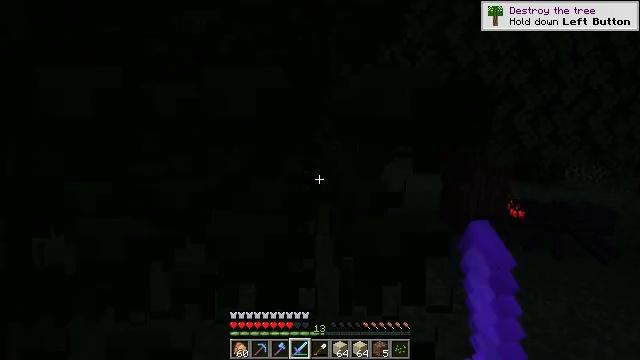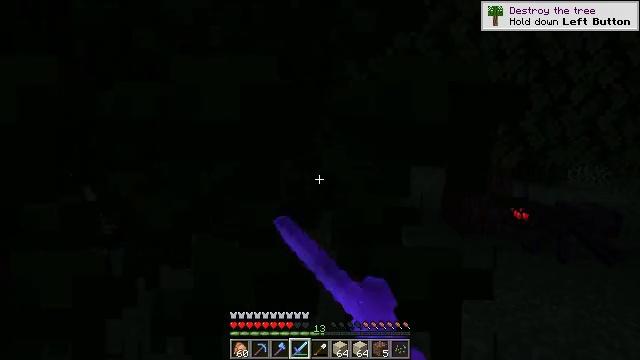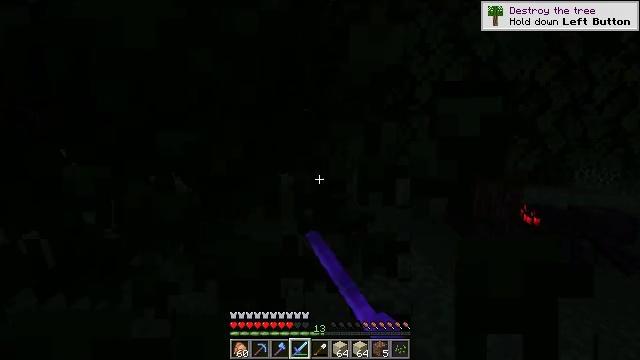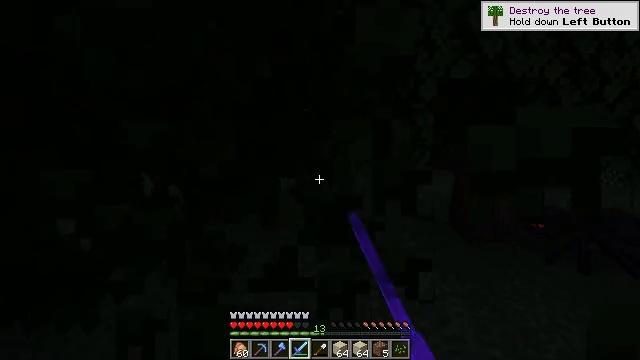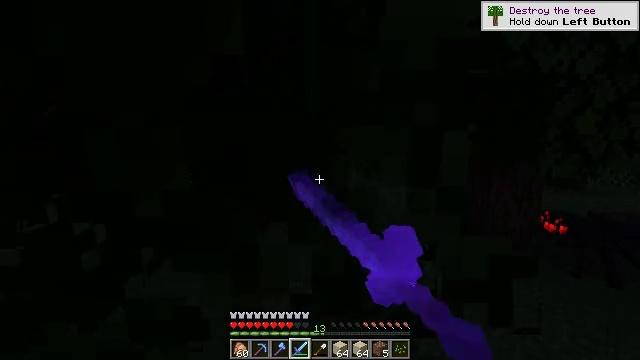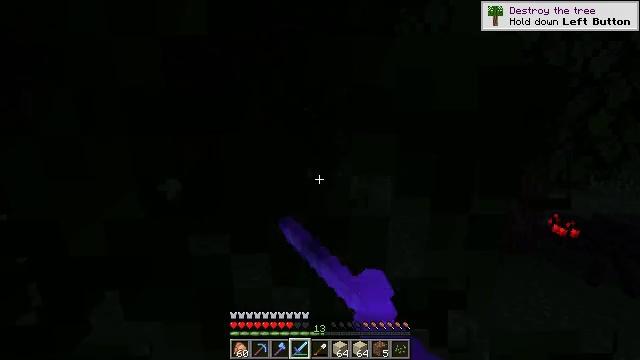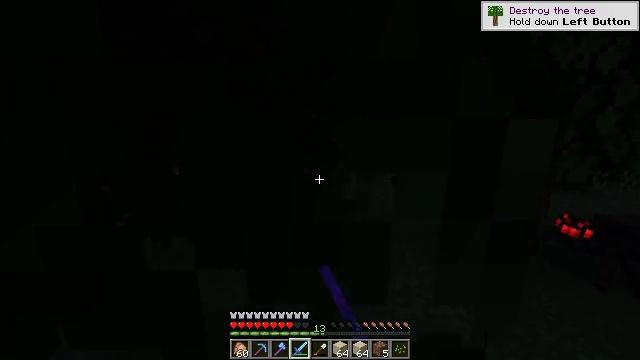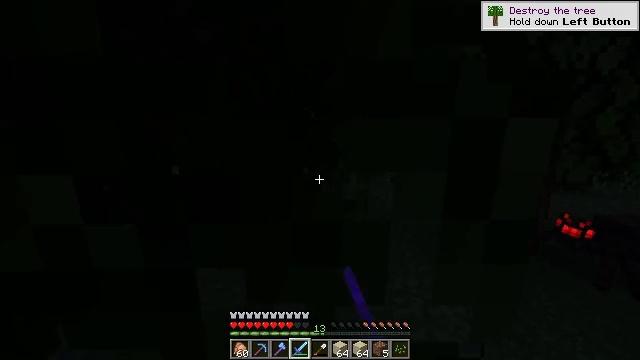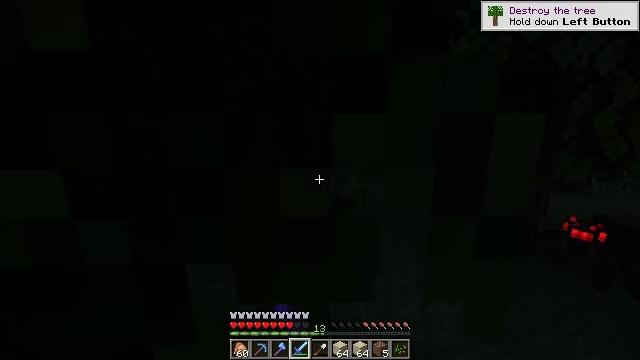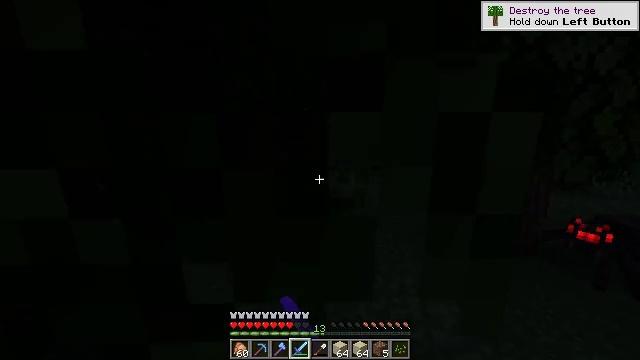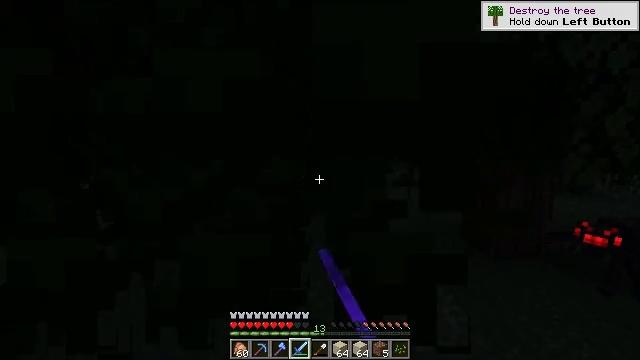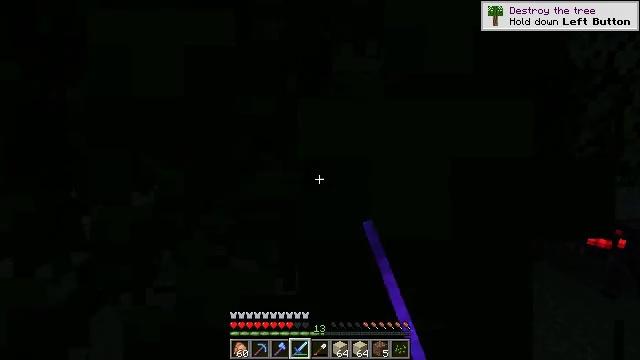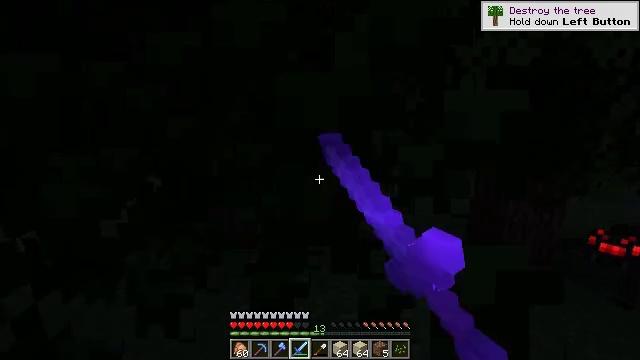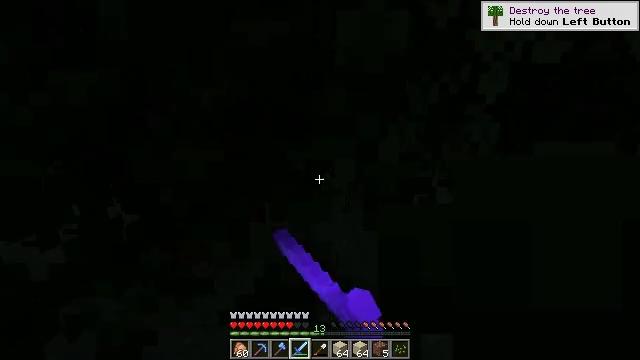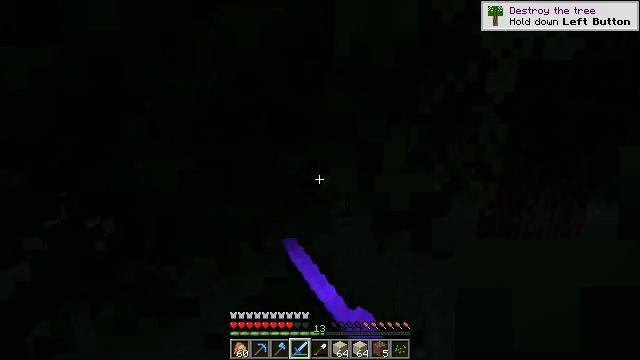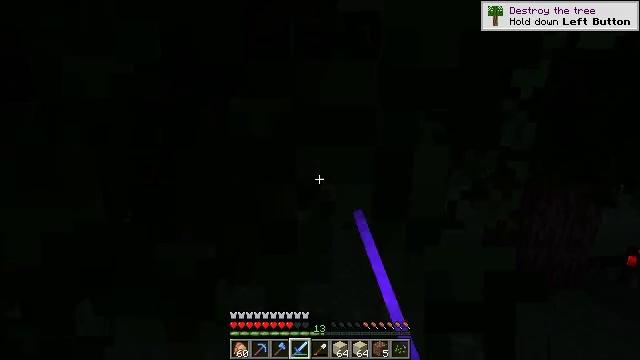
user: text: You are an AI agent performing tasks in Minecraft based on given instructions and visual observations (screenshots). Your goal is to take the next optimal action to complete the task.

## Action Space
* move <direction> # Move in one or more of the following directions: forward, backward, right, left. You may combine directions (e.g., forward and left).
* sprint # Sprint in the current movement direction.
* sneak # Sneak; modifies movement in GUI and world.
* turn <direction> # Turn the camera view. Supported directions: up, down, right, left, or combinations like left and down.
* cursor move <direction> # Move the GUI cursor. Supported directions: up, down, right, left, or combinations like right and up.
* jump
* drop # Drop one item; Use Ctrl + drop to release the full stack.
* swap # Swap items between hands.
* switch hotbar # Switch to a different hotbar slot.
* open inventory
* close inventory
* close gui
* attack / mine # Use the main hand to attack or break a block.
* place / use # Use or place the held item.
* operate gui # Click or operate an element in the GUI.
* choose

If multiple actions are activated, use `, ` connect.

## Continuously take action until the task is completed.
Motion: motion action
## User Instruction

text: Mine oak leaves.
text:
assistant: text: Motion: move forward, attack / mine
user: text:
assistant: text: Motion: move forward, attack / mine
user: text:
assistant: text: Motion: move forward, attack / mine
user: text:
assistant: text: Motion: move forward, attack / mine
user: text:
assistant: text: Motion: move forward, attack / mine
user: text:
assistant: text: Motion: move forward, attack / mine
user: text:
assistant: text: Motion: move forward, attack / mine
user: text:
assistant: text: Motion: move forward, attack / mine
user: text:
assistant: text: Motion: move forward, attack / mine
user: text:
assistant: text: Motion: move forward, attack / mine
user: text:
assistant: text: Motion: move forward, attack / mine
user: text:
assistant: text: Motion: move forward, attack / mine
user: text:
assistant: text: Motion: move forward, attack / mine
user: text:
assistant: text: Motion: move forward, attack / mine
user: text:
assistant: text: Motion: move forward, attack / mine
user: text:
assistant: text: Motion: move forward, attack / mine
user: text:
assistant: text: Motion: move forward and move right
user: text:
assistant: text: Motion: move forward and move right
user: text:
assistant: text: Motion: move forward and move right
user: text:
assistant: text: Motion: move forward and move right
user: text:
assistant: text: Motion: move forward and move right, sprint
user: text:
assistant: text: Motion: move forward and move right, sprint
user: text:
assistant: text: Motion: move forward, sprint
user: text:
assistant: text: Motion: move forward, sprint
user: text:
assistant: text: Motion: move forward, sprint
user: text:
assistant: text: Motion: move forward
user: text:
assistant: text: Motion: move forward
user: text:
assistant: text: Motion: move forward, turn down
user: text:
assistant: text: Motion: move forward and move right, turn right and down
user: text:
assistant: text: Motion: move forward and move right, turn right and down